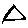
Label: triangle